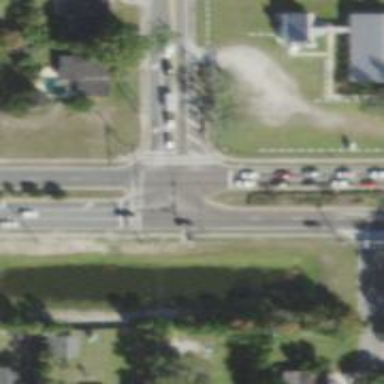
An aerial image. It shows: Pedestrian crossing with zebra markings on the footway.